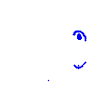
Particle: electron